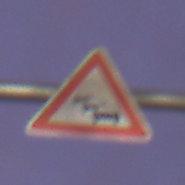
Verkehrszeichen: Stau
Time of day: SunriseSunset
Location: Outdoor (Urban)
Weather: PartlyCloudy
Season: NotSpecified
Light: Artificial